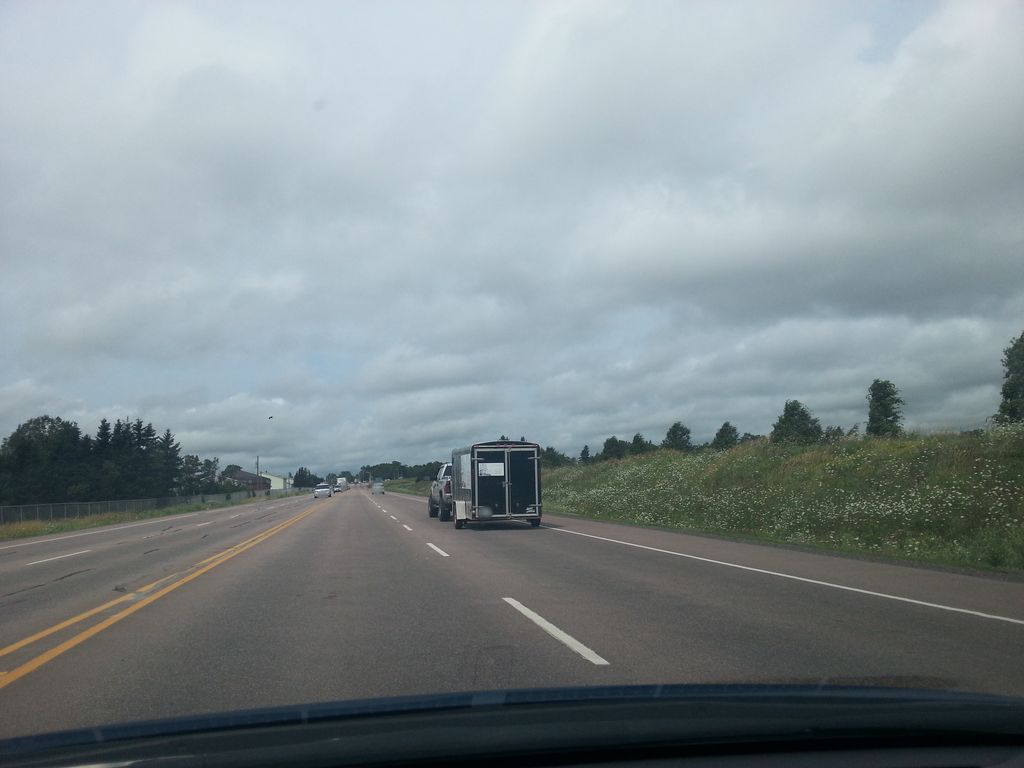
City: charlottetown